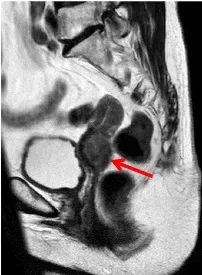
Imaging and physical examinations. B; Colposcopic view shows a solid white tumor on the posterior fornix (yellow arrowheads).
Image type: radiology (mri)